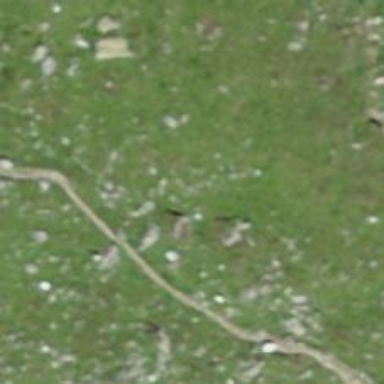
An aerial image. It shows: Path.